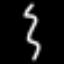
Label: squiggle